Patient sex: M
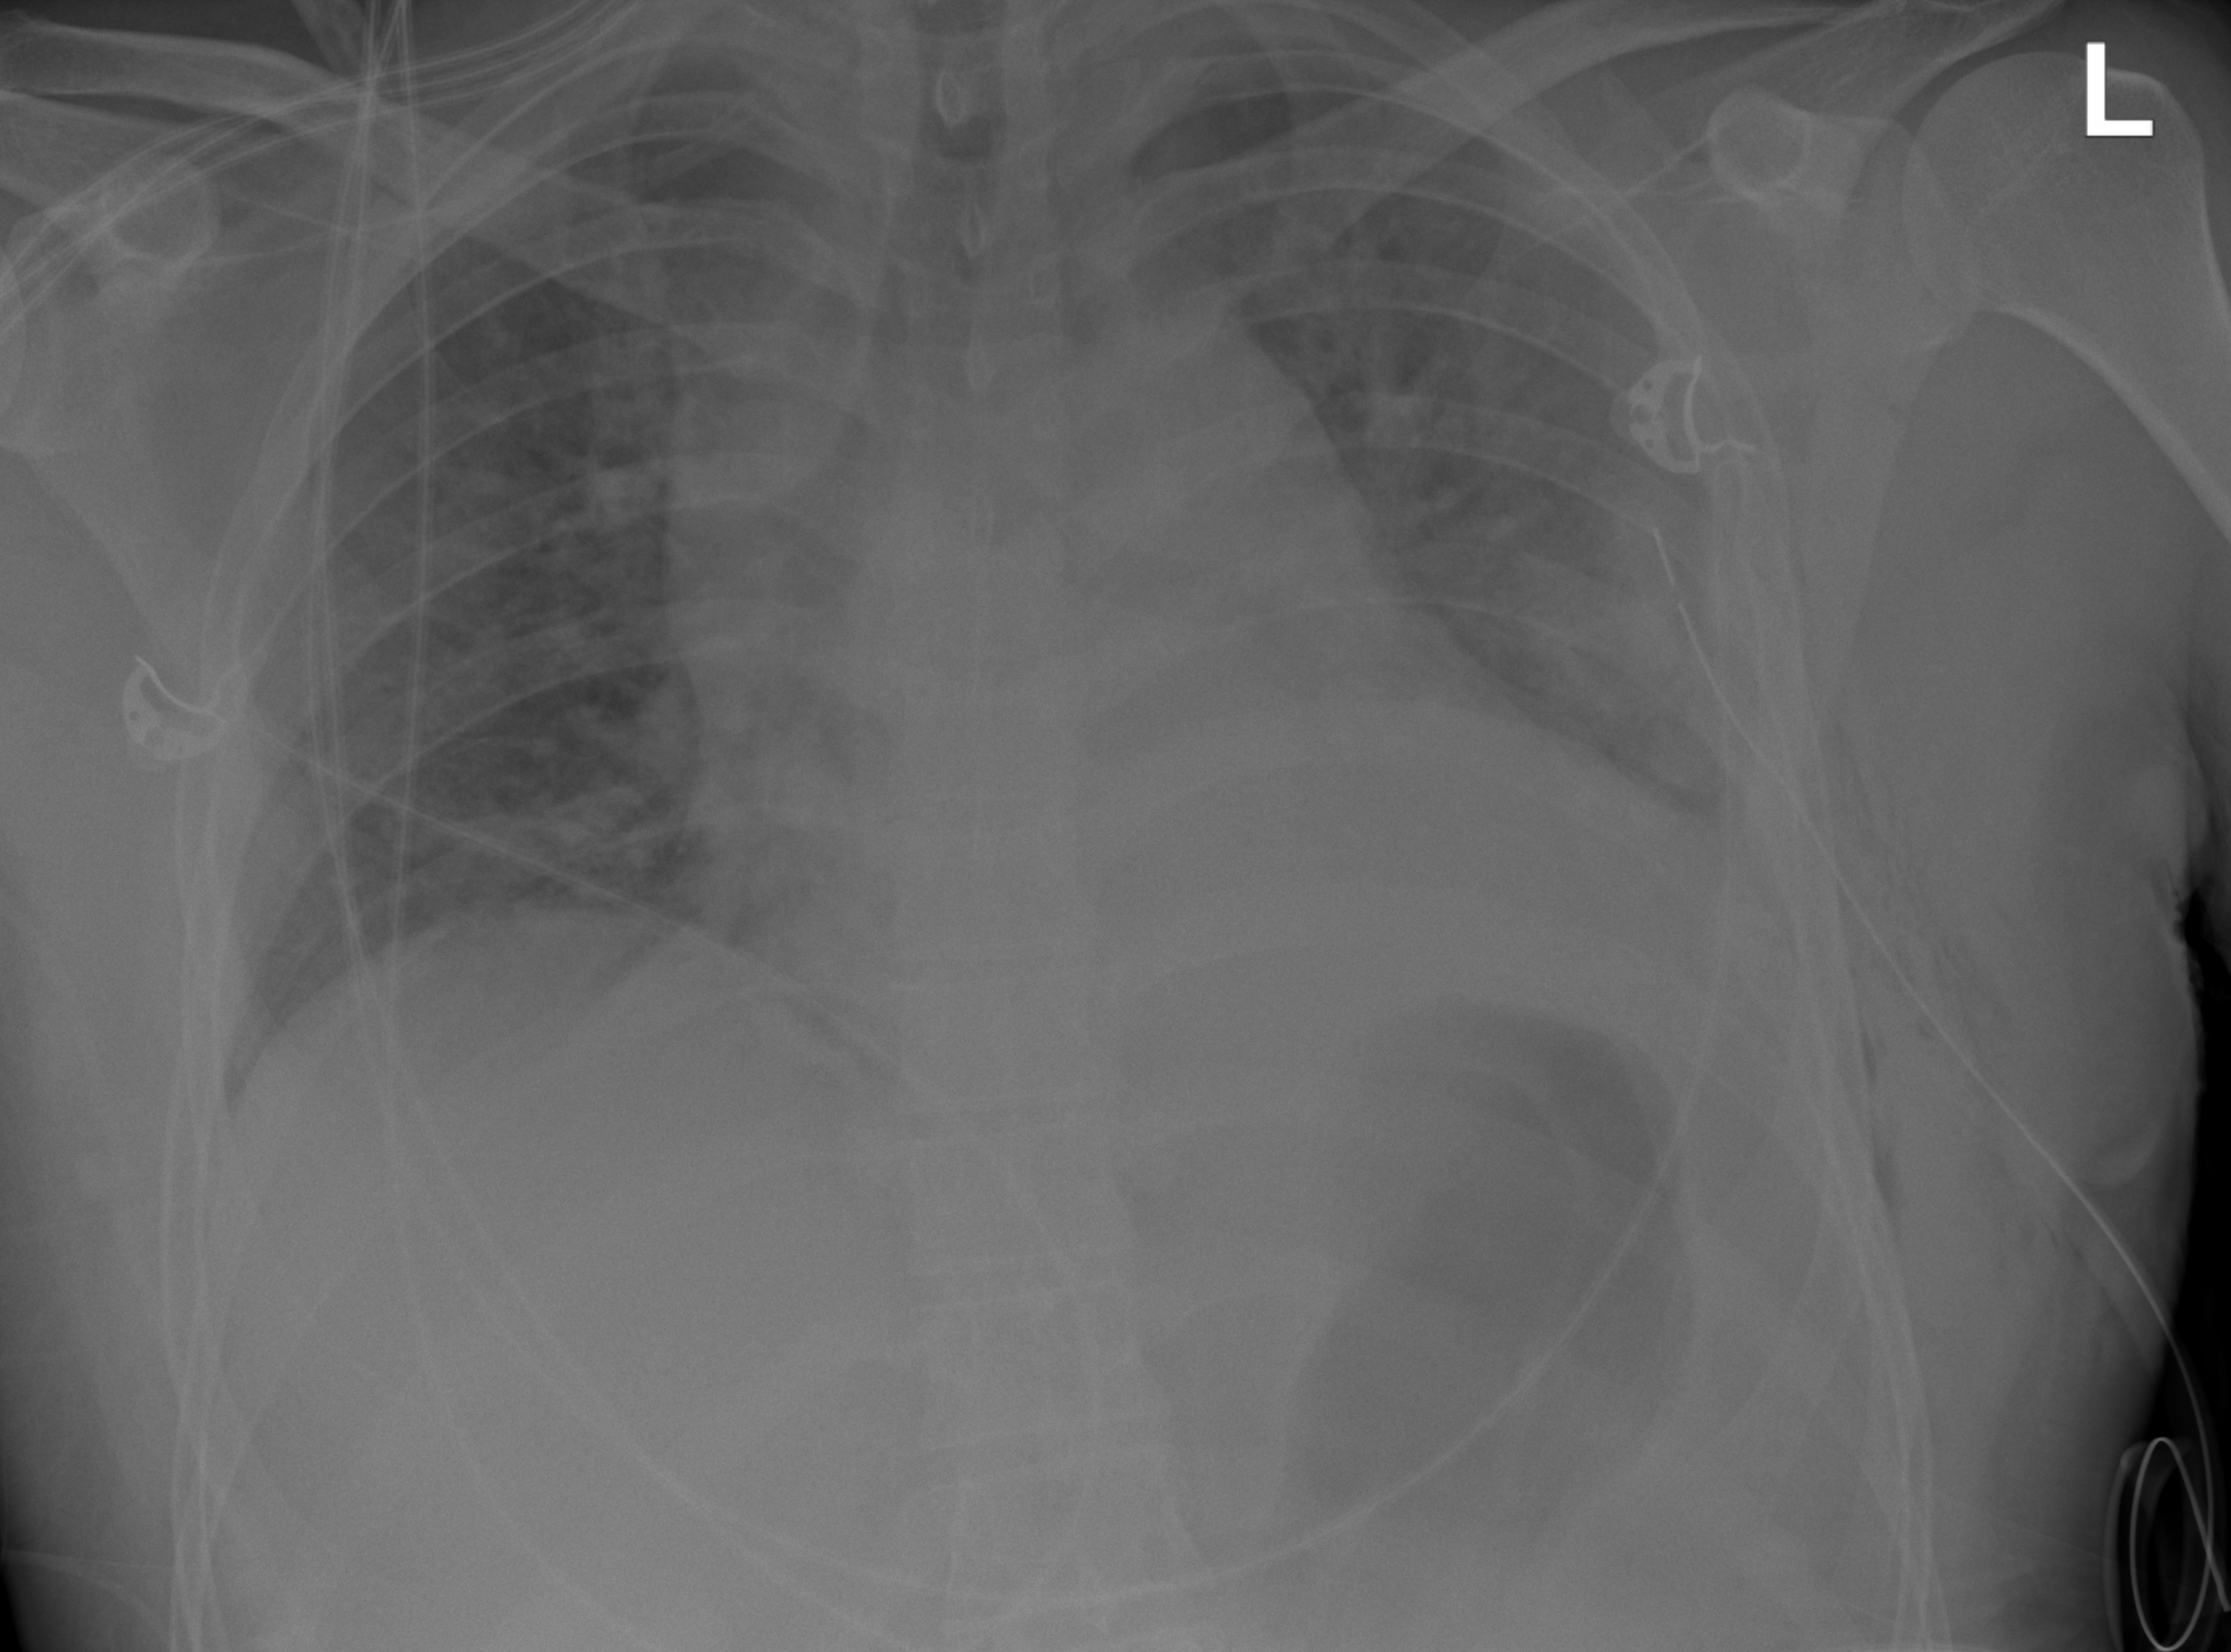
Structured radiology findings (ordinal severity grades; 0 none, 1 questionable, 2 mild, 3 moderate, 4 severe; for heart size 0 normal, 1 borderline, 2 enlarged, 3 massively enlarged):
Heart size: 2
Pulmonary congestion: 0
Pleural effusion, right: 0
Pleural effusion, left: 2
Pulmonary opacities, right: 0
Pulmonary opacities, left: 2
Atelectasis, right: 0
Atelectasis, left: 2